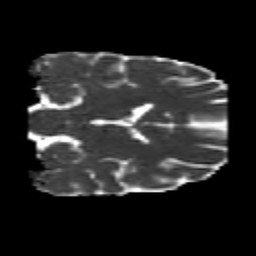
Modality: MD
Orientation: coronal
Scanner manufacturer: siemens
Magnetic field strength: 3 T
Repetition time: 6.8 s
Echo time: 0.093 s